Question: I've never touched PervasiveSql before and now I have a bunch of .ddf and .Btr files. I read that all I had to do was create a new database in the control center and point to the folder that contains these files.
When I do this and look at the database there is nothing in it. Since I am new to Pervasive, I'm more than likely sure that I'm doing something wrong.
EDIT: Added a screen shot after running command prompt
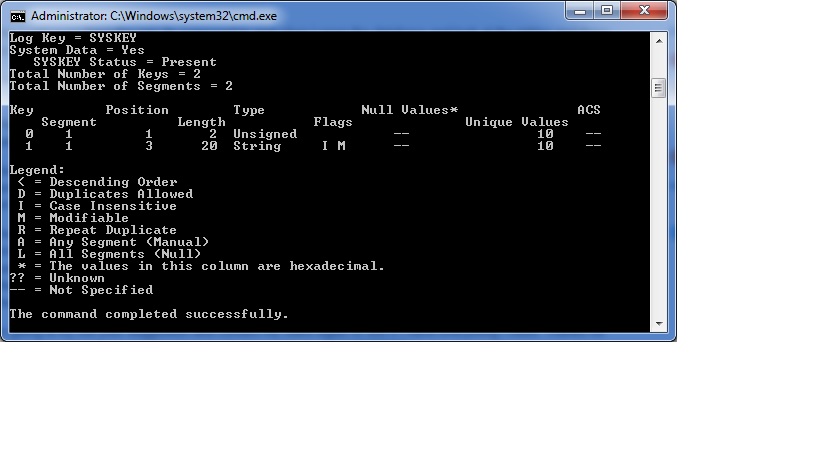
Answer: To create a database name in the PCC, you need to connect to the engine then right click the engine name and select then . Once you do that, the following dialog should be displayed:

Enter the database name, and path. The path being where the DDFs are located. In most cases the default options are sufficient.
A longer process is documented at <URL>
If you pointed to a directory that had DDF files (FILE.DDF, FIELD.DDF,and INDEX.DDF) when you created the database name, you should see tables listed.
If you pointed to a directory that does not have DDF files, the database will still be created but will have no tables defined. You'll either need to get DDFs from the vendor or create the table entries using CREATE TABLE (with IN DICTIONARY clauses) or use DDF BUilder to add table entries.
Based on your screen shot, you only have 10 records in FILE.DDF. This is not enough. There are minimum system tables required (X$FILE, X$FIELD, X$INDEX, and a few others). It appears your DDFs are not a valid set. Contact the client / vendor that provided the DDFs and ask for a set that include all of the table definitions.
Once you have tables listed in your Database Name, you can use ODBC to access the data.